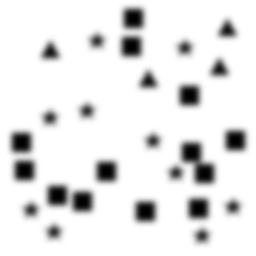
Squares: 13
Triangles: 4
Stars: 10
Total shapes: 27